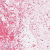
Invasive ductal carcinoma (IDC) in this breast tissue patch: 0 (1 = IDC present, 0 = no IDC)